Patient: sex F, age 31
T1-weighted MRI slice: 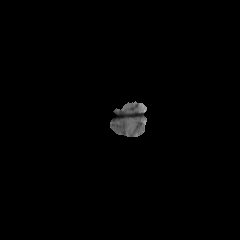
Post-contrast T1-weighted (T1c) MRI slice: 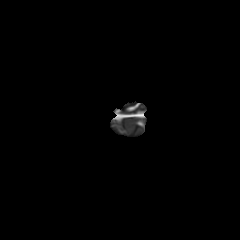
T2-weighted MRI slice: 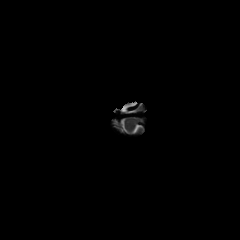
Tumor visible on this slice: no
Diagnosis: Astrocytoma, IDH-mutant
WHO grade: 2